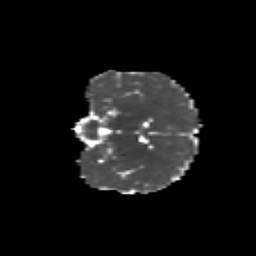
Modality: MD
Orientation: coronal
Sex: female
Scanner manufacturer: siemens
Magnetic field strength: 3 T
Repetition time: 5 s
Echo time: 0.071 s